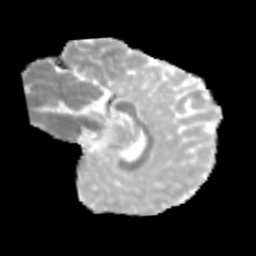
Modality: MD
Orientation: sagittal
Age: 10
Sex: male
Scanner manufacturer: siemens
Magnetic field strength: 3 T
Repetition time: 3.8 s
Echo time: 0.07 s